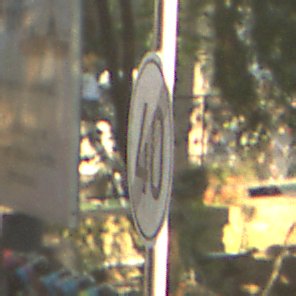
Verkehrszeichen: EndeGeschwindigkeit40
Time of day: SunriseSunset
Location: Outdoor (Suburban)
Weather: Clear
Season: NotSpecified
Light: Natural